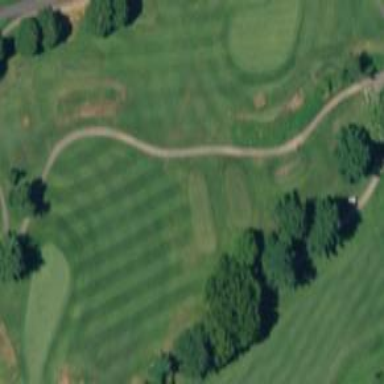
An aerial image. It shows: Path used for both walking and golf.